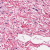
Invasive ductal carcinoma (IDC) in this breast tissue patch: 0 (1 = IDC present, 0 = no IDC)